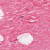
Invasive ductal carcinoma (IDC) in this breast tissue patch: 0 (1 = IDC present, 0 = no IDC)